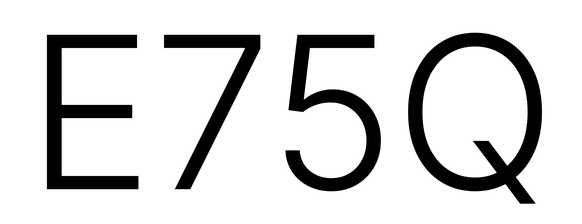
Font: Inter_Light